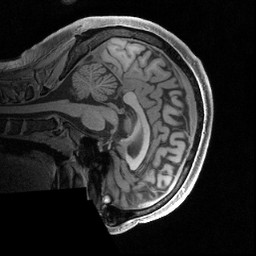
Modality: T1w
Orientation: sagittal
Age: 32
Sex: male
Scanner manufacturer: siemens
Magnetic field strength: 3 T
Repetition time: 2.4 s
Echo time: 0.00231 s